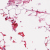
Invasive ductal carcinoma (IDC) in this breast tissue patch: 0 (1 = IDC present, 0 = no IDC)